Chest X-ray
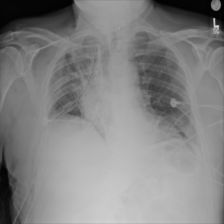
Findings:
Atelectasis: positive
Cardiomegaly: negative
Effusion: negative
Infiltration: negative
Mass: negative
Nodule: negative
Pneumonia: negative
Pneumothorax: negative
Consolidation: negative
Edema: negative
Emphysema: negative
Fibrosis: negative
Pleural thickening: negative
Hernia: negative